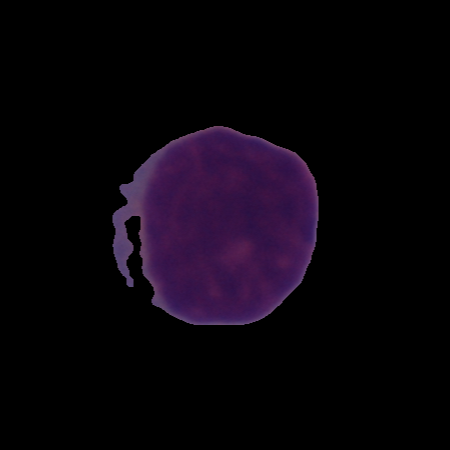
Label: cancer